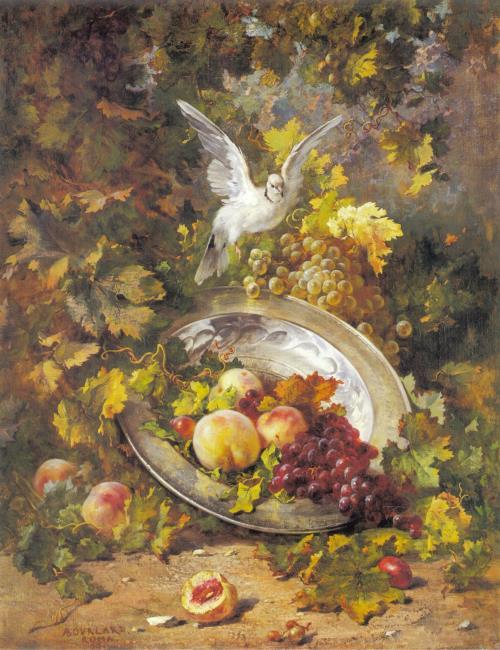
Title: Perziken en druiven met een duif
Artist: Antoine Bourlard
Latest date: 1875
Genre: painting
Keywords: still life, peach, grape, dove / pigeon, dish (vessel for food), bunch of grapes, grapevines, silverware